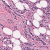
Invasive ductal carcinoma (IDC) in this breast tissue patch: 1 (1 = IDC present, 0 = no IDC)